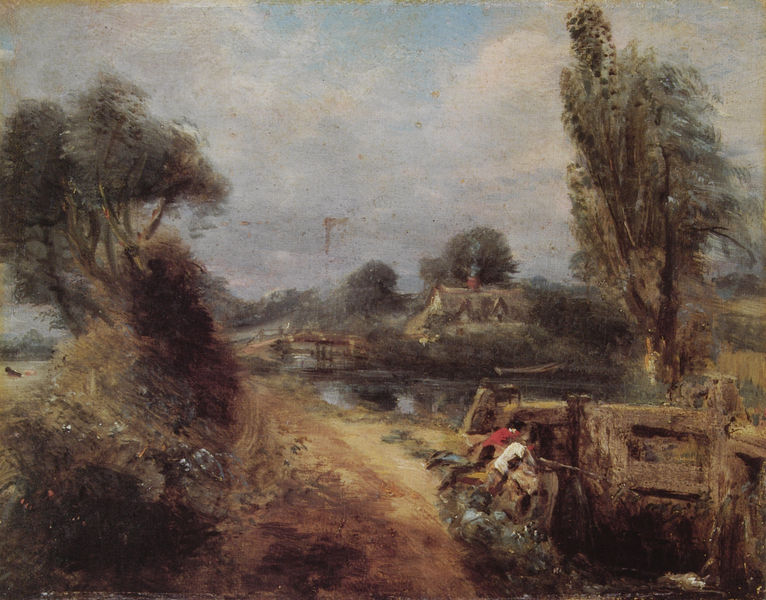
Titel: Study for 'Boys Fishing'
Künstler: John Constable
Institution: (Privatsammlung)
Schlagwörter: baum, blau, blätter, felsen, gemälde, himmel, laub, mann, wasser, weiß, wolken, bäume, fluss, gelb, grün, landschaft, menschen, mädchen, ocker, sand, see, sitzen, teich, ufer, braun, holz, kleid, männer, schwarz, strasse, ölbild, dach, gras, haus, rasen, rot, weg, wiese, wolke, zaun, beige, malerei, rock, hemd, bluse, mensch, holland, niederlande, öl, bach, ebene, erde, feld, horizont, häuser, hügel, natur, spiegelung, strauch, wind, brücke, büsche, gewässer, hütte, kanal, pastos, rauch, wege, land, drei, pflanzen, england, rosa, wald, wasserfall, arbeit, bauern, genre, kamin, kinder, schornstein, stock, sommer, liegen, düster, zwei, fahne, fischer, jungen, blusen, hang, dorf, giebel, hecke, landschaftsmalerei, hof, arbeiter, damm, böschung, wehr, constable, häuschen, steg, sturm, turner, wehen, duktus, reflexe, balken, bohlen, junge, liegend, tor, unscharf, regen, waschen, reetdach, weiden, wasserlauf, bedeckt, uniformen, angel, jagd, fleck, flecken, verschwommen, gewehr, moor, knieen, rute, schieben, fische, wegesrand, angler, angeln, fischen, bebäude, schleuse, wasserfläche, freunde, flußlauf, schiessen, windschief, schleusentor, braubtöne, brcüken, grünz, schleuse#, gemäldemalerei